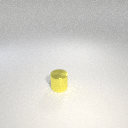
small yellow metal cylinder